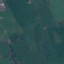
Land use / land cover: Pasture